Question: I loaded my fxg file from swf in my project.
It's how i did this:
'''
var loader:SWFLoader =new SWFLoader();
loader.load("output.swf");
map.graphic.addElement(loader);
'''
Background in fxg was transparent, but when i load this fxg from swf, background become white and not transparent. Please explain, how to set my background to transparent?
Here's my problem:

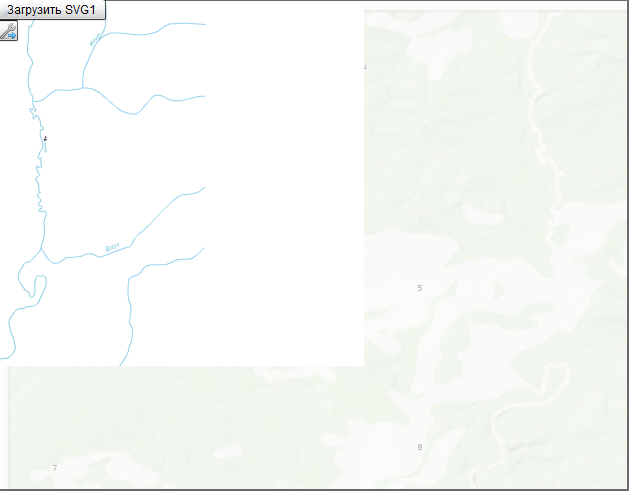
Answer: My mxml with fxg to compile in swf:
'''
<s:Application xmlns:fx="http://ns.adobe.com/mxml/2009"
xmlns:s="library://ns.adobe.com/flex/spark"
xmlns:mx="library://ns.adobe.com/flex/mx"
creationComplete="application1_creationCompleteHandler()"
'''
>
'''
<fx:Script>
<![CDATA[
{
protected function application1_creationCompleteHandler():void
{
var layer:layer1_img = new layer1_img();
layer1_id.addElement(layer);
}
}
]]>
</fx:Script>
<s:Graphic id="layer1_id" scaleX="6.45" scaleY="6.45" height="873" width="541" x="3880" y="80"/>
</s:Application>
'''